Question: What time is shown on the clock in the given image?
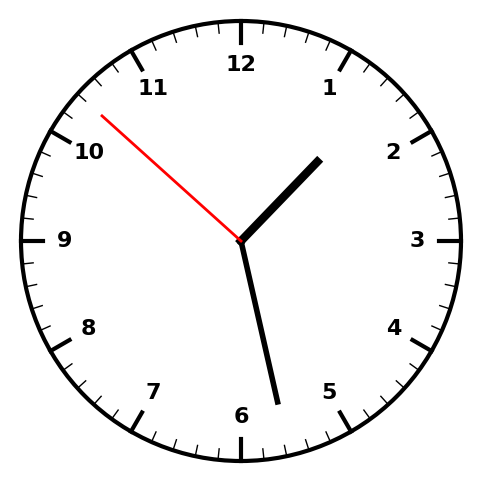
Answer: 01:27:52